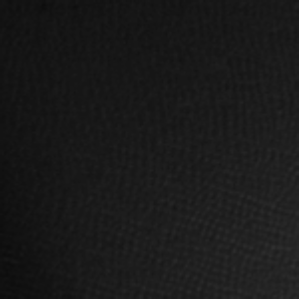
Label: frost